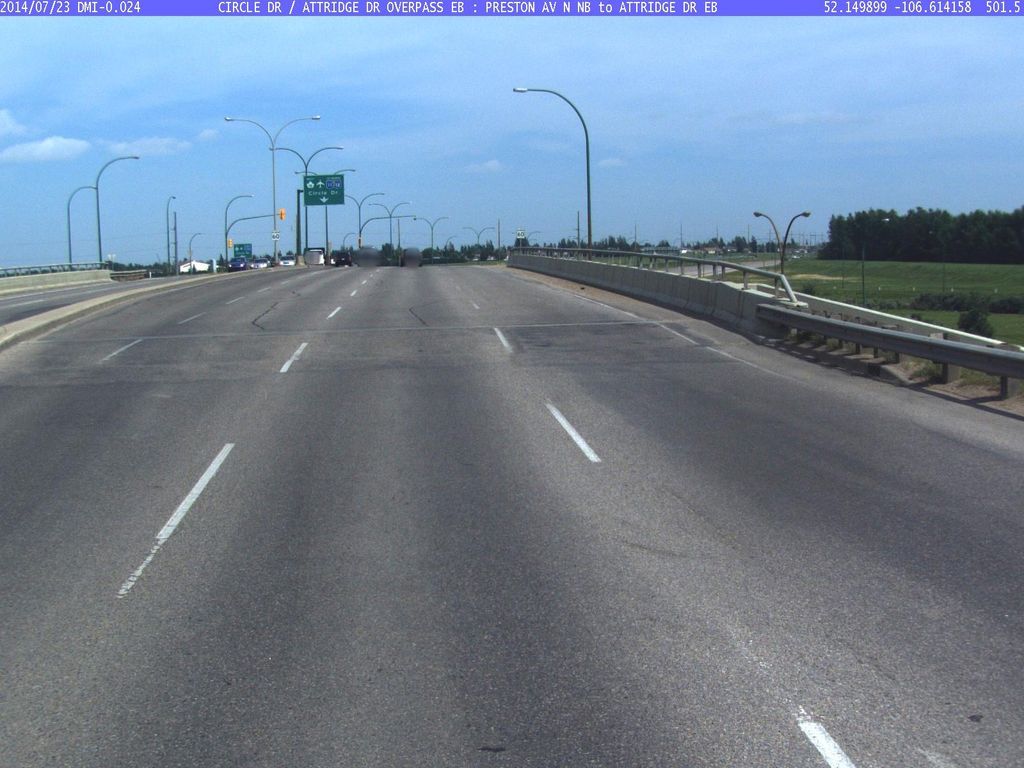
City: saskatoon